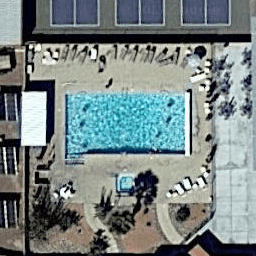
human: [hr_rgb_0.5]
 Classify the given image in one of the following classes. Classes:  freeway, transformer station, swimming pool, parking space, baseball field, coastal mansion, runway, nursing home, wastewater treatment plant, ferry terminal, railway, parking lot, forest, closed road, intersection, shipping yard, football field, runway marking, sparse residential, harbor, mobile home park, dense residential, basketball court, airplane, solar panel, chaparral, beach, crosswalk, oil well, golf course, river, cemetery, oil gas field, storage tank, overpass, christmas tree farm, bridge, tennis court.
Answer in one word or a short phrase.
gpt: swimming pool